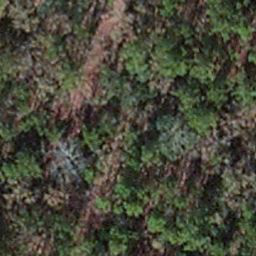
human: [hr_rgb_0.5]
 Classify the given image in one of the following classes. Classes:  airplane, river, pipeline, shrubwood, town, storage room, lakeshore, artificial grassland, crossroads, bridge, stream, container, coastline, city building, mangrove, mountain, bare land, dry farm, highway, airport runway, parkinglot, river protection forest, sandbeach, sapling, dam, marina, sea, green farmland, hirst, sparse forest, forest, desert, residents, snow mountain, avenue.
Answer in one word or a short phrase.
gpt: sapling